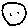
Label: circle